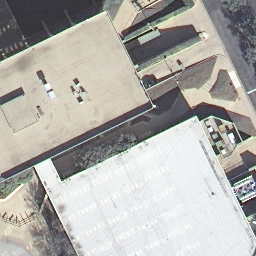
Label: buildings